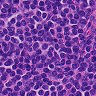
Metastatic tissue present: no